Question: It does not display the icon in the application, what to do?
I tried to add this way, but it did not work.
With this method, only changed the application icon in the menu.

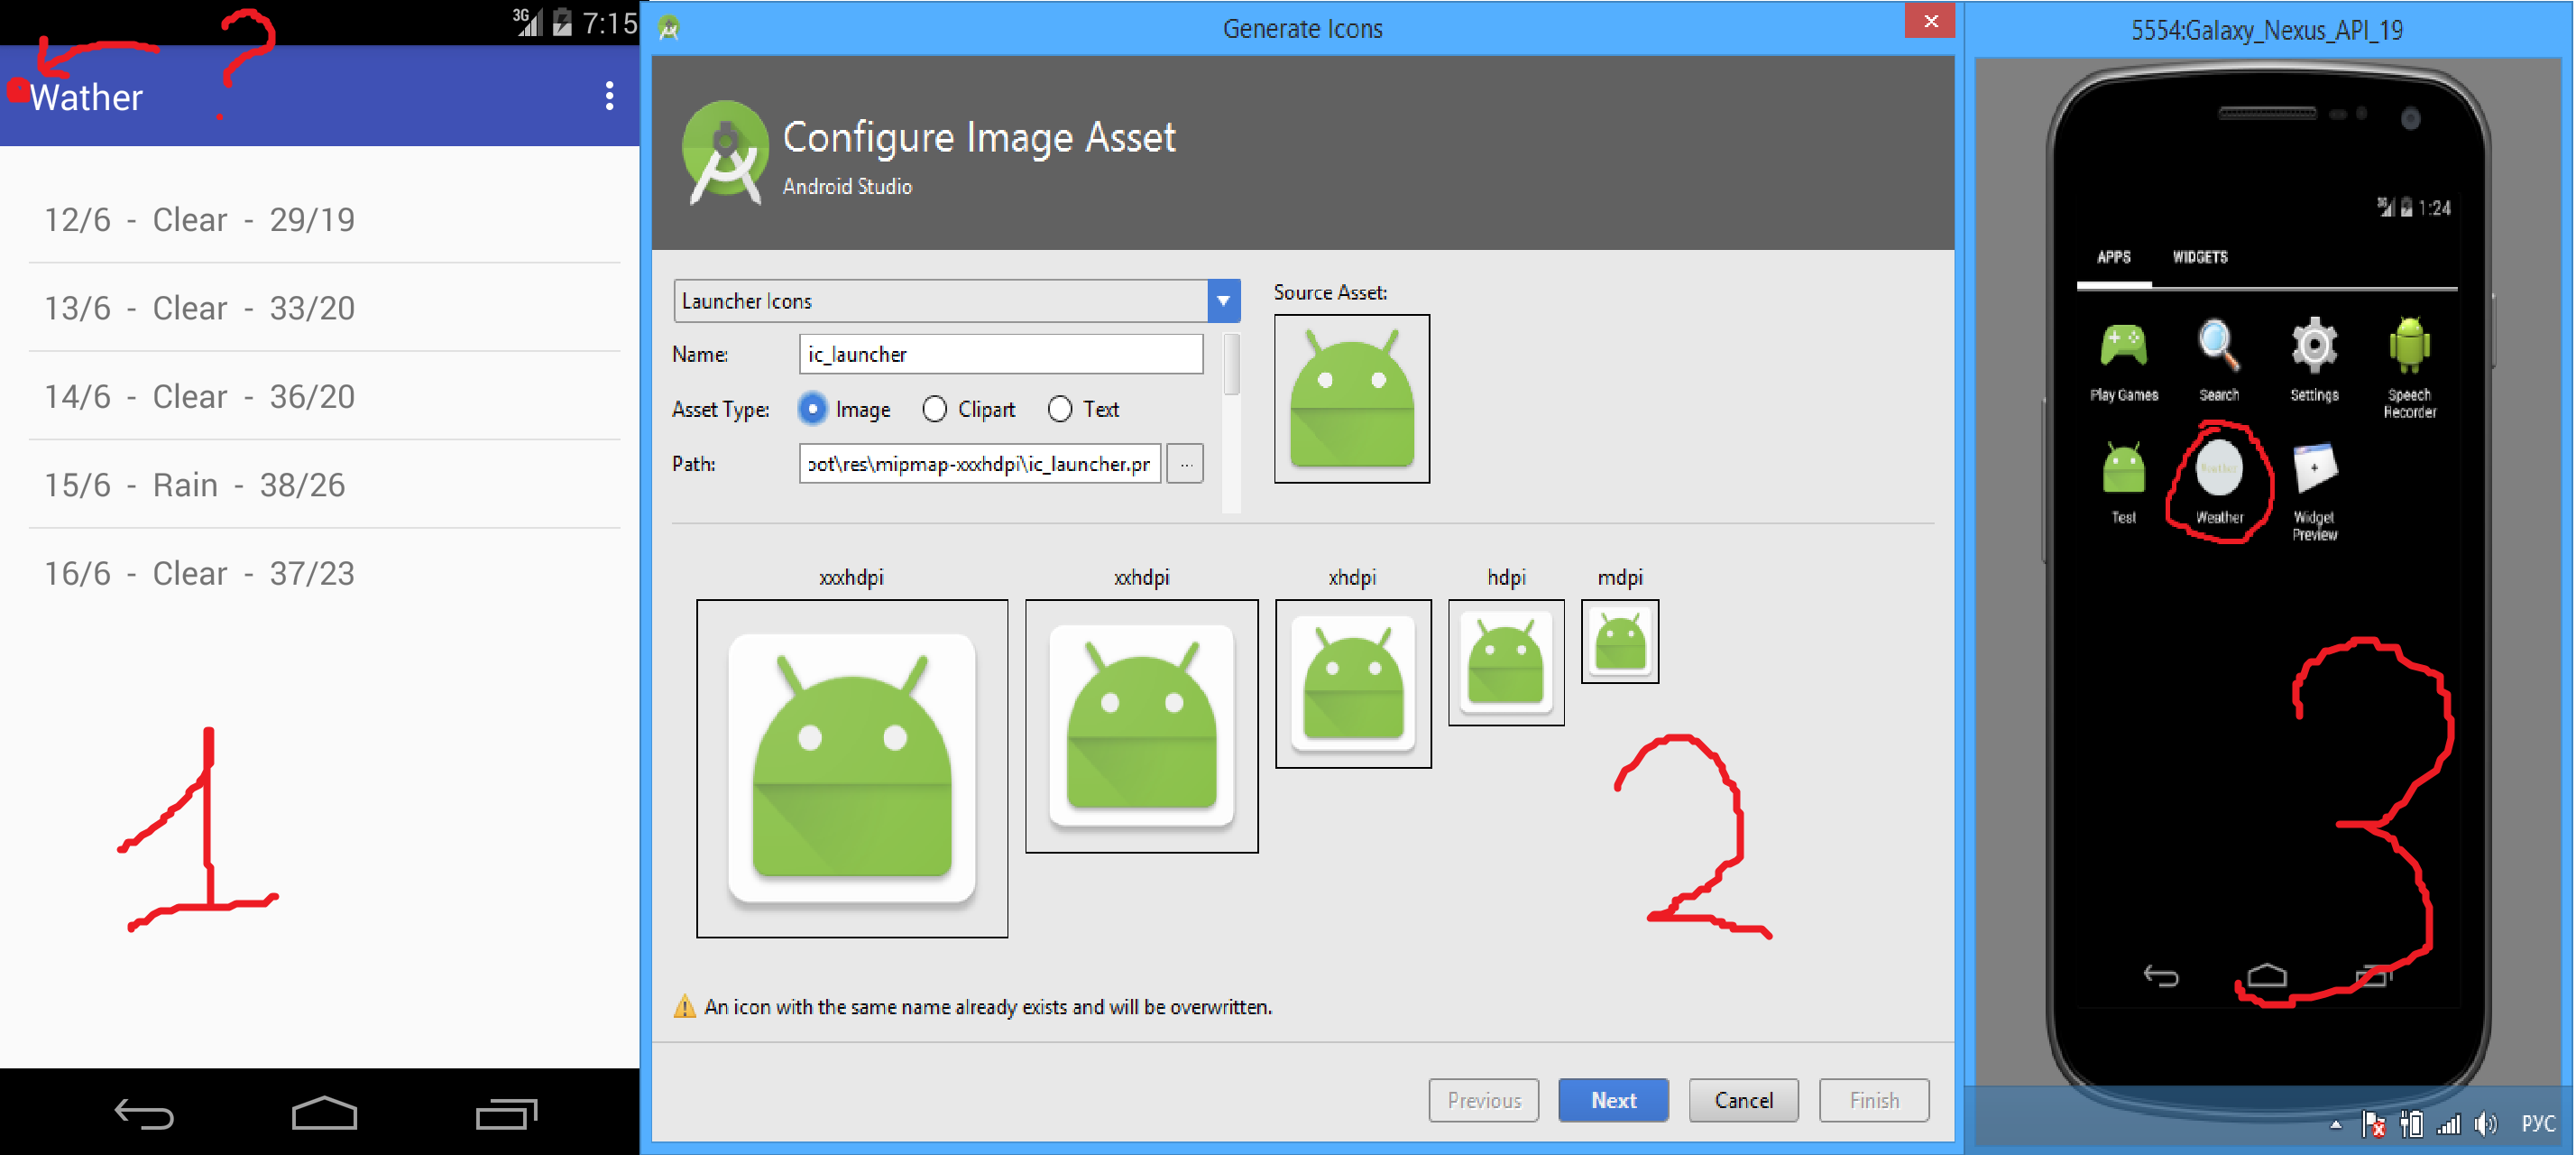
Answer: no.1 change bar to toolbar then
'''
getSupportActionBar().setDisplayHomeAsUpEnabled(true);
getSupportActionBar().setDisplayShowHomeEnabled(true);
'''
no.3
mainfest->change icon
'''
<application
android:allowBackup="true"
android:icon="@mipmap/ic_launcher"
android:label="@string/app_name"
android:supportsRtl="true"
android:theme="@style/AppTheme">
'''